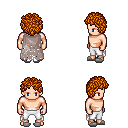
a pixel art fantasy rpg character, male body template, human, light skin, gray tattered cape, white pants, dark blonde curly afro hairstyle, white slippers, four views (front, back, left, right), 2x2 character sprite sheet, small pixel art, hard edges, no anti-aliasing